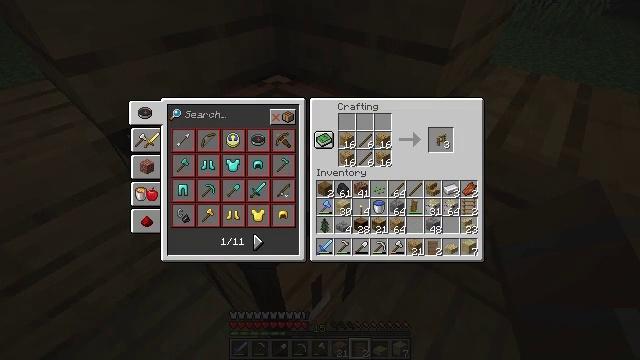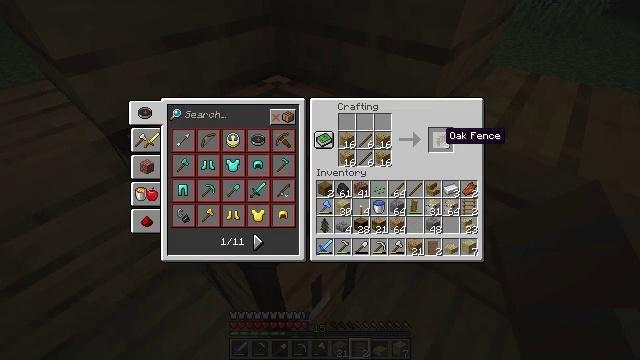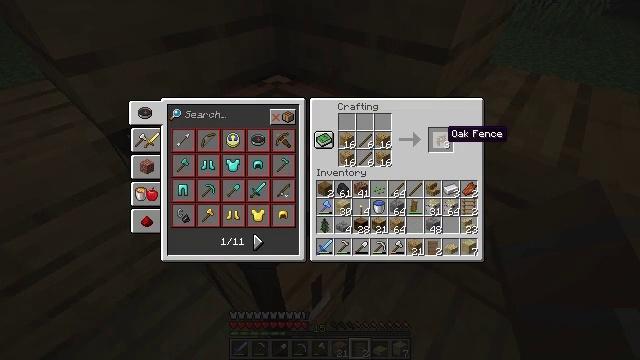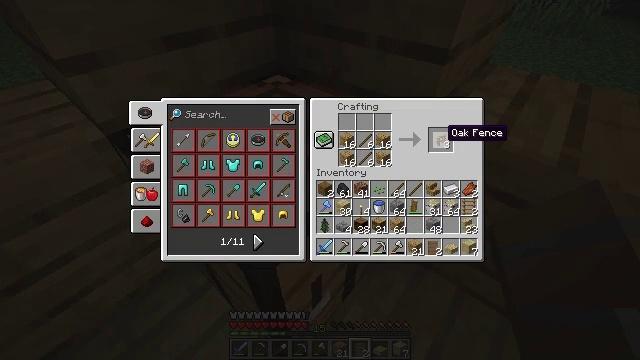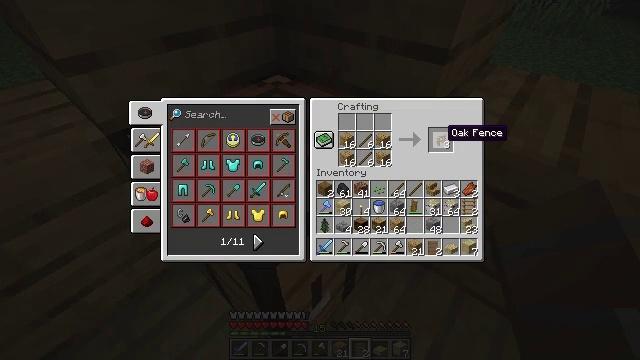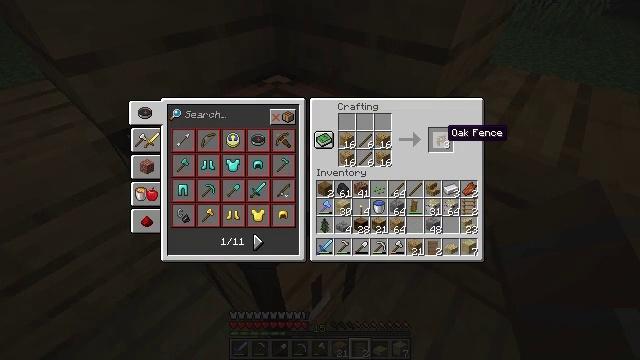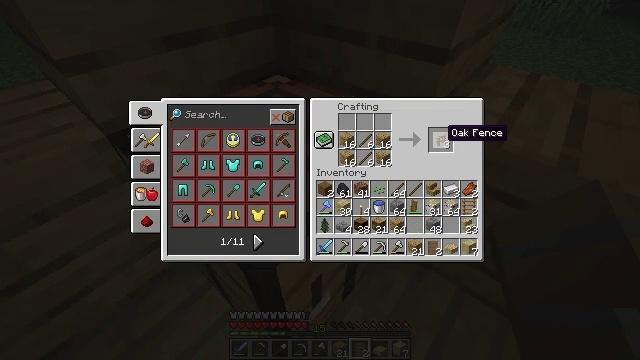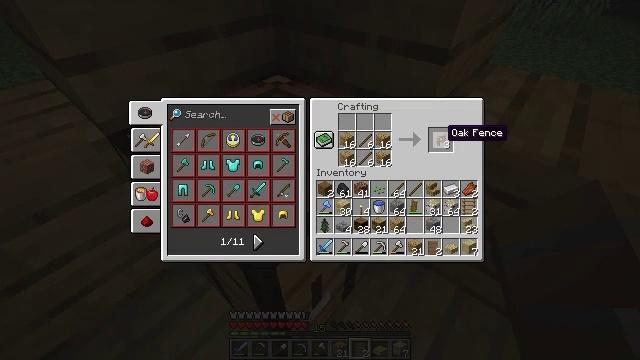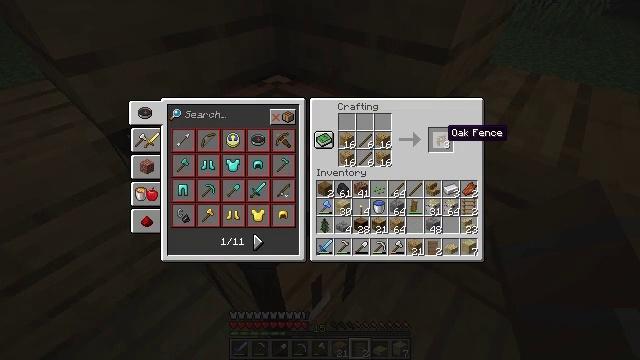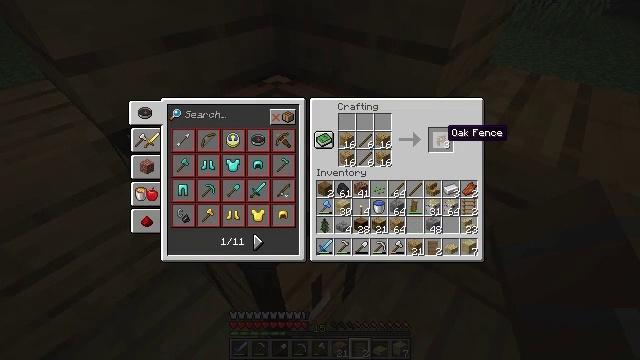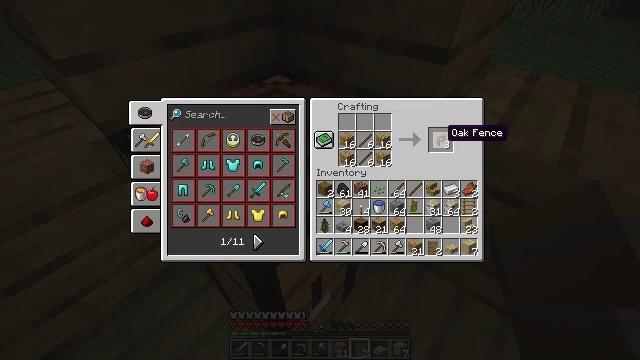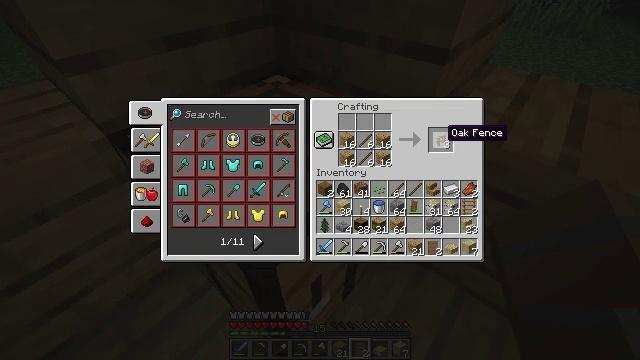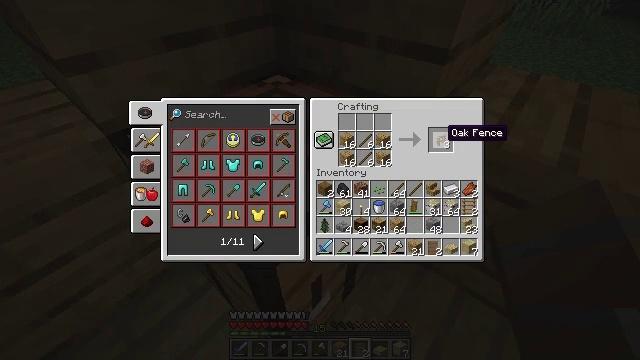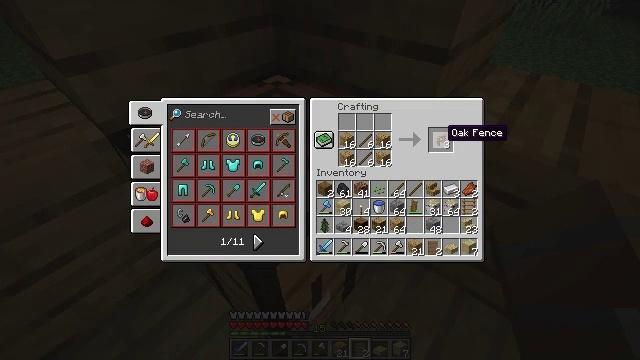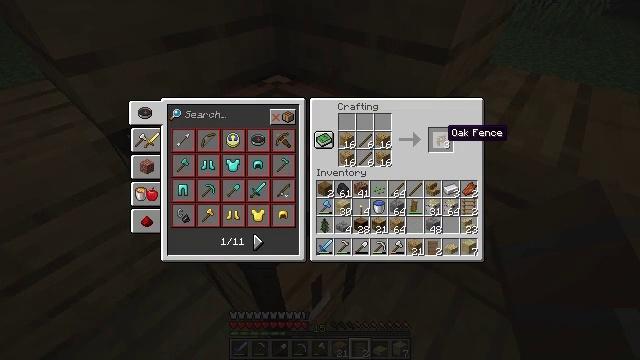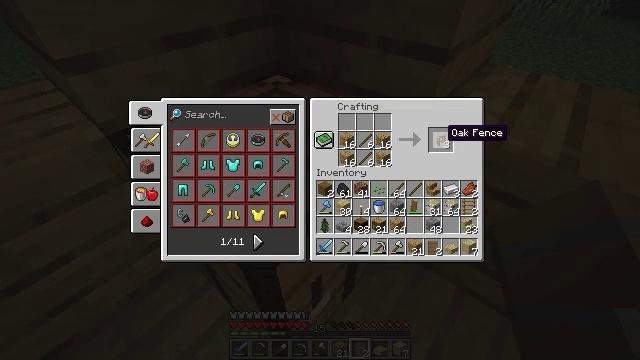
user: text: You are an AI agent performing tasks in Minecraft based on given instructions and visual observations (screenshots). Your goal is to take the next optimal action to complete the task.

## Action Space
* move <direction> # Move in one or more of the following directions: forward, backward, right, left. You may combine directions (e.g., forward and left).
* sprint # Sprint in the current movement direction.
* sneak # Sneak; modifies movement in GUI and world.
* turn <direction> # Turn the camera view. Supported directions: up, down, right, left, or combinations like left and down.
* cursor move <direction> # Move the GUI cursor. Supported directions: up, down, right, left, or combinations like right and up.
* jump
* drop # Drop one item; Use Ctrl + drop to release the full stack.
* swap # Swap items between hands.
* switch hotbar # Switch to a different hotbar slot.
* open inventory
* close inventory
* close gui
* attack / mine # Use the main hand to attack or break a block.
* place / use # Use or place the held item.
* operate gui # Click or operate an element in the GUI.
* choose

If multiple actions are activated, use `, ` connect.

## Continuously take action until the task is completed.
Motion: motion action
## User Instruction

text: Combine oak planks and sticks to craft an oak fence.
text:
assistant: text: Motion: cursor move right
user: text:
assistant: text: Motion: no_op
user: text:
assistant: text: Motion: no_op
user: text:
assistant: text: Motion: no_op
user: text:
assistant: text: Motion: no_op
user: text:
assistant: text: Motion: no_op
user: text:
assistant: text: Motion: no_op
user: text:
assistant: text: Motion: no_op
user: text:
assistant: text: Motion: no_op
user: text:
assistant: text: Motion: no_op
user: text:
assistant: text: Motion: no_op
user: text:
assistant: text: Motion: no_op
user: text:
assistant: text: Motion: no_op
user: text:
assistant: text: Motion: no_op
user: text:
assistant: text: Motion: no_op
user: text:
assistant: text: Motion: no_op
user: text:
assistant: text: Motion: no_op
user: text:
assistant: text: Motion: no_op
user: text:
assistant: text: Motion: no_op
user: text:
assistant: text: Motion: no_op
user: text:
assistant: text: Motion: no_op
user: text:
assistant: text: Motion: no_op
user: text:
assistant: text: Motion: no_op
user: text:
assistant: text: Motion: no_op
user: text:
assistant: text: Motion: no_op
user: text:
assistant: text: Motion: no_op
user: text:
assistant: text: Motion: no_op
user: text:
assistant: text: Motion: no_op
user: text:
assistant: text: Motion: no_op
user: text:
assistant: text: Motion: no_op